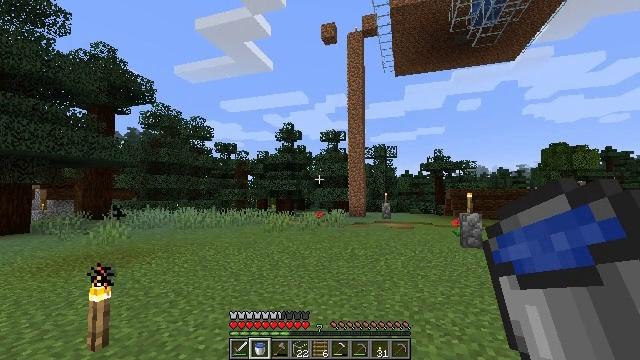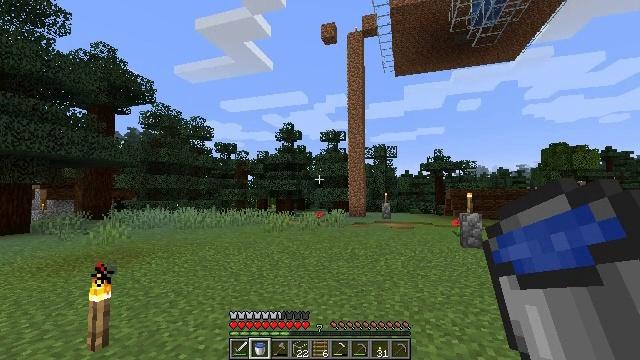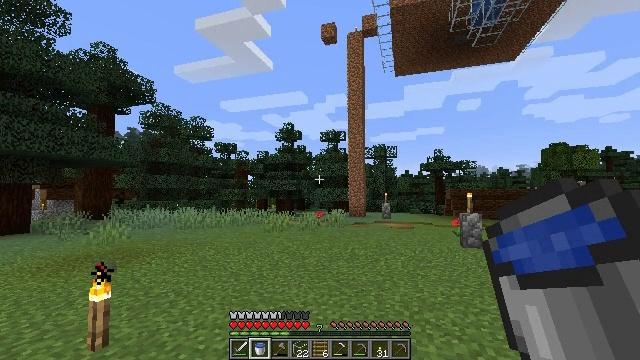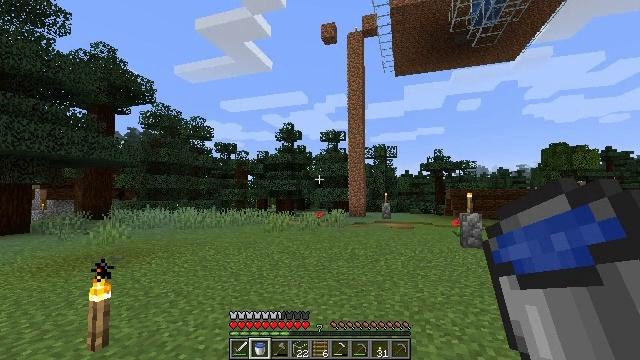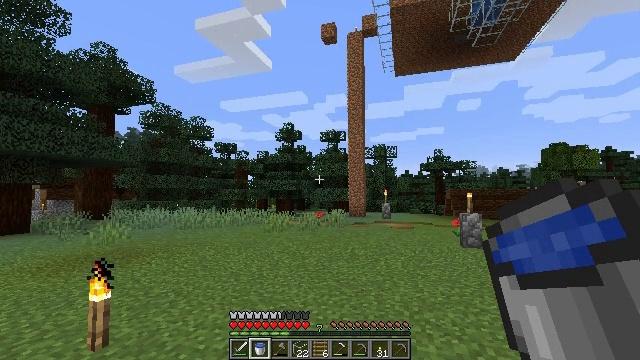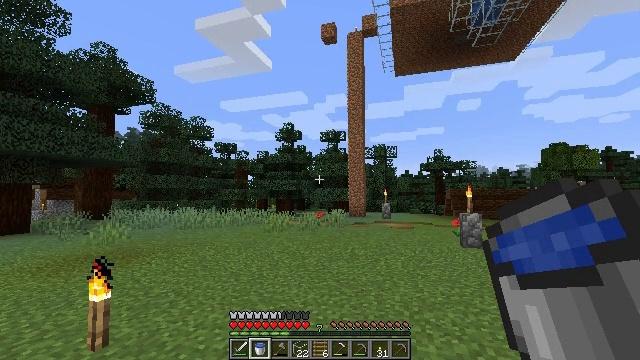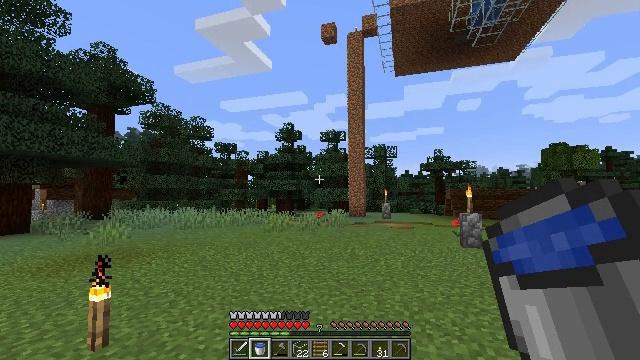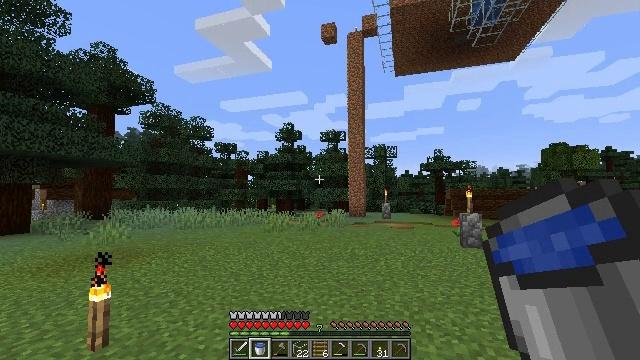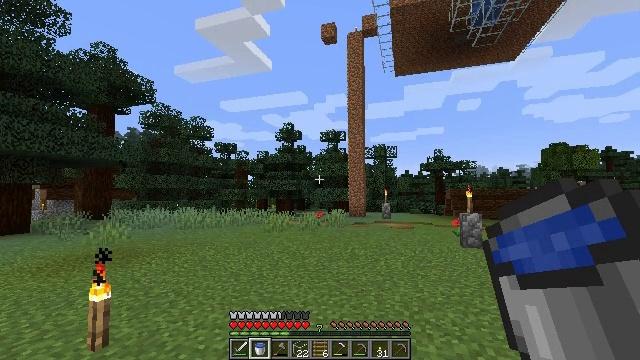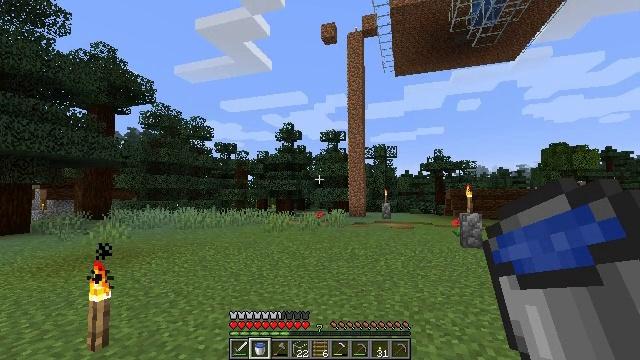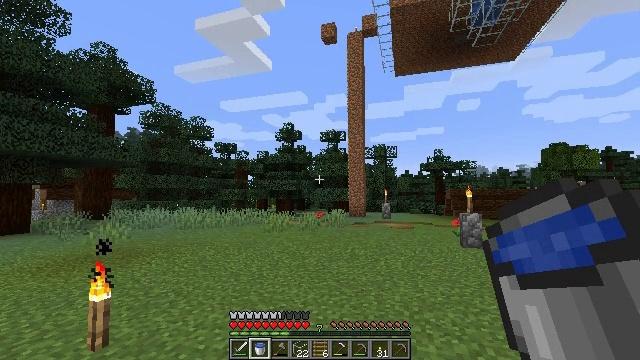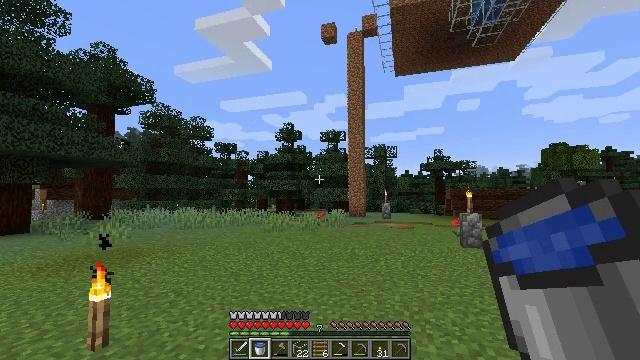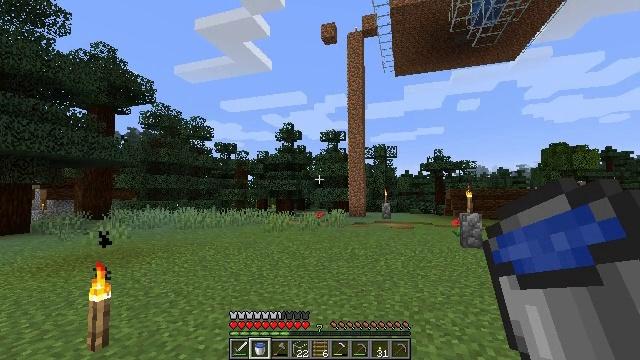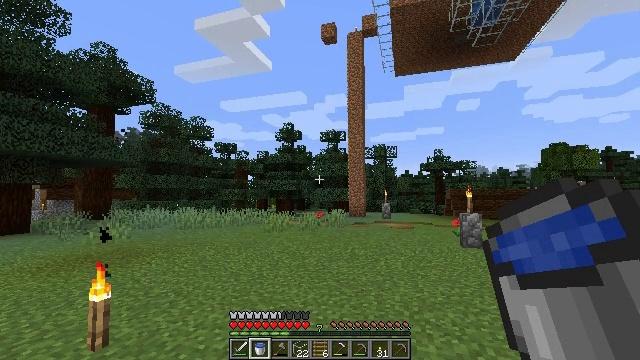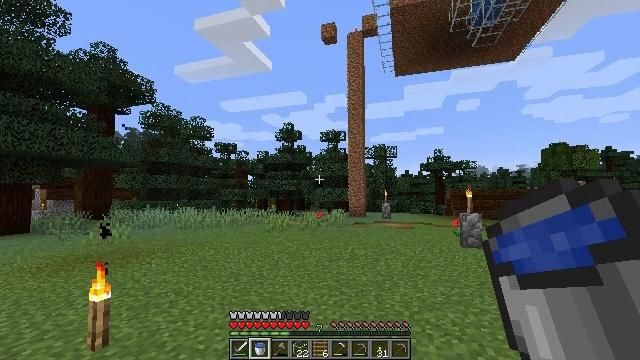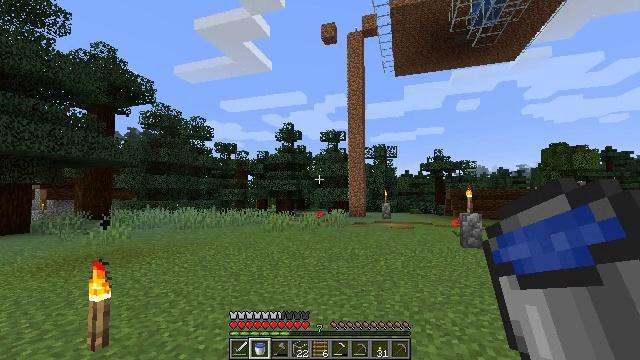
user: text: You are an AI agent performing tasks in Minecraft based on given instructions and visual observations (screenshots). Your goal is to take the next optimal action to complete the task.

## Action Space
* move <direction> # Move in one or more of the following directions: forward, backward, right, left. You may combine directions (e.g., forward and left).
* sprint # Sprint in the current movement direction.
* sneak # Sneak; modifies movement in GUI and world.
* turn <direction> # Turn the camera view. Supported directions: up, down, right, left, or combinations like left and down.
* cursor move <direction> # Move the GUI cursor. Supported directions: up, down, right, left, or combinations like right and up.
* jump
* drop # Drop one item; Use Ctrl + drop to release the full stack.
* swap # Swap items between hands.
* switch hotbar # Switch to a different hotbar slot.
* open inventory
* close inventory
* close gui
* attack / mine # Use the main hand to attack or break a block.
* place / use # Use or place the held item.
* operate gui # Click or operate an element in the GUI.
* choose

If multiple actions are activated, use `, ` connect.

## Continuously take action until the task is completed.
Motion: motion action
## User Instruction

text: Craft a dark oak sign.
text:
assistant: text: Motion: no_op
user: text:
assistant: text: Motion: no_op
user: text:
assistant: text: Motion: no_op
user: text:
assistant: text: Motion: no_op
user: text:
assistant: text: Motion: no_op
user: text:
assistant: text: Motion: no_op
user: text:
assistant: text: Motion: no_op
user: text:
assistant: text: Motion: no_op
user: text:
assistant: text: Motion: no_op
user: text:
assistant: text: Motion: no_op
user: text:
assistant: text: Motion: no_op
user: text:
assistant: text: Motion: no_op
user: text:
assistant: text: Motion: no_op
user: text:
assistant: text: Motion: no_op
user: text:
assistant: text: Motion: no_op
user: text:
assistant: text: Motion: no_op
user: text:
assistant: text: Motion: no_op
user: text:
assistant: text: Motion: no_op
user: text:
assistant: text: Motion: no_op
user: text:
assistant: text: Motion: no_op
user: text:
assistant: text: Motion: no_op
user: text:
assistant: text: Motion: no_op
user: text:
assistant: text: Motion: no_op
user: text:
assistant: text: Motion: no_op
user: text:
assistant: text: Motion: no_op
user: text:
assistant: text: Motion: no_op
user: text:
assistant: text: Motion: no_op
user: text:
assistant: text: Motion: no_op
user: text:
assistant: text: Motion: no_op
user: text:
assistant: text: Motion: no_op